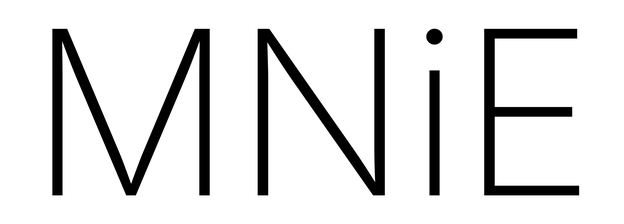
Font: Inter_ExtraLight